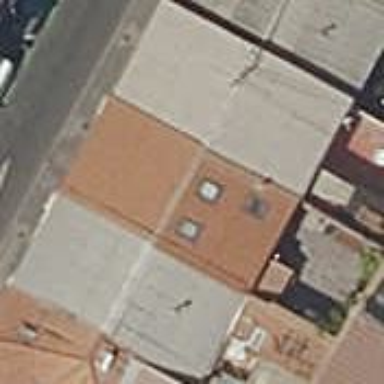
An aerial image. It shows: Simple house.